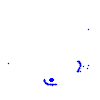
Particle: pion